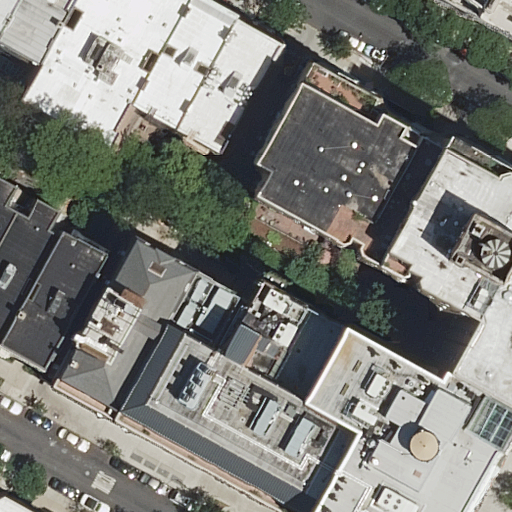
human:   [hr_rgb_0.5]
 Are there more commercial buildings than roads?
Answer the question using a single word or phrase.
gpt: no

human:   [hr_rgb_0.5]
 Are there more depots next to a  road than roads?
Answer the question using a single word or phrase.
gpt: no

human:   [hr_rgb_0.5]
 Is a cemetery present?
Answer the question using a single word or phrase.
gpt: no

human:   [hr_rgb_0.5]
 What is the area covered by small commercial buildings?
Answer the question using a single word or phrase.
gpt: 0m2

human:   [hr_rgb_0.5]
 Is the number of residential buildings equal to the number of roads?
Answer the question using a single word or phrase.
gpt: no

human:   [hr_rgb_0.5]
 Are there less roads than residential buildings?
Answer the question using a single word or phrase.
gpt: yes

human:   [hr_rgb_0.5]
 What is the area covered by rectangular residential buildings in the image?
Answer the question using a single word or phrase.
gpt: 2927m2

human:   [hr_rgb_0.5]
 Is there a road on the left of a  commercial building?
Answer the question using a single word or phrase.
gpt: no

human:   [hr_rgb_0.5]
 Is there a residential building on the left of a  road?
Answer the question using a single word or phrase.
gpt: yes

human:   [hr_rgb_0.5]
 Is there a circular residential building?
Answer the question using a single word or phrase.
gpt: no

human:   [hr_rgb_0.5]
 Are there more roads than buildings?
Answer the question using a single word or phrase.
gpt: no

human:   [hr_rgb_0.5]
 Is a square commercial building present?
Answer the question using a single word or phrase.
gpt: no

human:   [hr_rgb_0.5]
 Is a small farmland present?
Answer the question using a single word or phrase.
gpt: no

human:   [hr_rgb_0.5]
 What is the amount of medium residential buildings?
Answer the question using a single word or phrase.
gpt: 8

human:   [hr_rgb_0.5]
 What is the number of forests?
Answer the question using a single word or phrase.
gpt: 0

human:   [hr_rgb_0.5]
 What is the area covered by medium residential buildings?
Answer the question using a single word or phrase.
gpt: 1673m2

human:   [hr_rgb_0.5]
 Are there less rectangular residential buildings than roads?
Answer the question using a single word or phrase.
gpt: no

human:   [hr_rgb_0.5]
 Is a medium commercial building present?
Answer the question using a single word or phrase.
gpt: no

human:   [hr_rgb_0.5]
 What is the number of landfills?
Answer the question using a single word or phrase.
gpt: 0

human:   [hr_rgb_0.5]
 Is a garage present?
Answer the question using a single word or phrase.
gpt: no

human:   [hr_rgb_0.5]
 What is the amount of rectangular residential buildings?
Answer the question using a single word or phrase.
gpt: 13

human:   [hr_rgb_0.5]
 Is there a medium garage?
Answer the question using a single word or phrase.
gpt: no

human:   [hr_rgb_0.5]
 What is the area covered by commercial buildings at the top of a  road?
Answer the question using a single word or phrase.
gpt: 0m2

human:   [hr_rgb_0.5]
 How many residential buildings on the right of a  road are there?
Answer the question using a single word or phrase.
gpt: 7

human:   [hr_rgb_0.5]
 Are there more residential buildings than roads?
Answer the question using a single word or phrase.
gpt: yes

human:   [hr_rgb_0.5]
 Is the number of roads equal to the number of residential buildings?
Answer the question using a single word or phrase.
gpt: no

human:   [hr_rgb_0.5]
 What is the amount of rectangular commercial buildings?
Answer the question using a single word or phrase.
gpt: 0

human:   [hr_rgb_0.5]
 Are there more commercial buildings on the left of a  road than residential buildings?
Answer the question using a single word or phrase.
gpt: no

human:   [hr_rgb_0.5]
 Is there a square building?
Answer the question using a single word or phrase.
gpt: no

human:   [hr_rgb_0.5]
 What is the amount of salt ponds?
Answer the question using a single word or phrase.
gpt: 0

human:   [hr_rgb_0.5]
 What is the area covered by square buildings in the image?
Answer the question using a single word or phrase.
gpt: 0m2

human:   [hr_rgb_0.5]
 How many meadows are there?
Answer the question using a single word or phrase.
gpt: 0

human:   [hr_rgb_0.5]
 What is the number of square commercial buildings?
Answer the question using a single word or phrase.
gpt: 0

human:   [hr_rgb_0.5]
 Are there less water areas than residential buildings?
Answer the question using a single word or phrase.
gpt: yes

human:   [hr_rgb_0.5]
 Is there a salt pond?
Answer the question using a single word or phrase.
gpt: no

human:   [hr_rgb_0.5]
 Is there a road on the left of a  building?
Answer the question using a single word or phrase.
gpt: yes